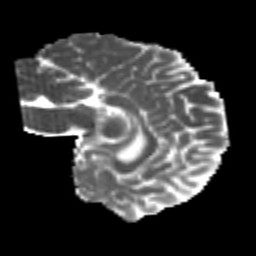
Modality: MD
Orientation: sagittal
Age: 23
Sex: female
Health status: healthy
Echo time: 0.074 s